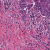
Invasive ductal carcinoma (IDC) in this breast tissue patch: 1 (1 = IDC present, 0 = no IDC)